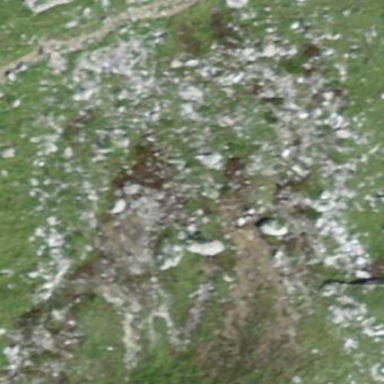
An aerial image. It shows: Landscape of bare rock.